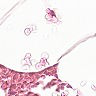
Metastatic tissue present: no